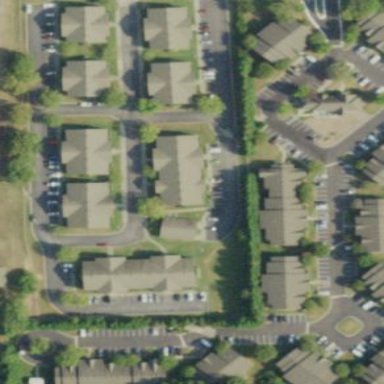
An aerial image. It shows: Residential area with apartments.